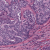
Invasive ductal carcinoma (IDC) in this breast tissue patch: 1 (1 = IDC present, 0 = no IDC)